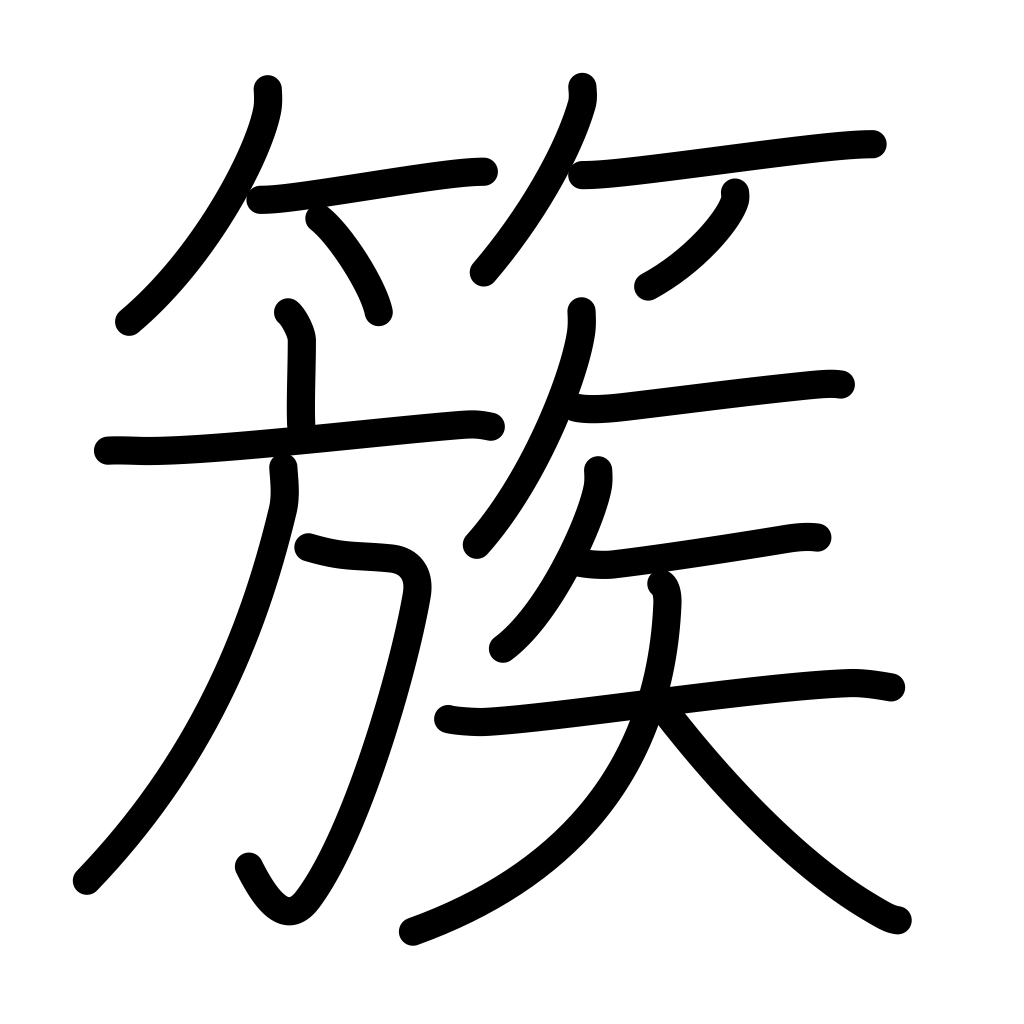
Meaning: group, crowd, swarm